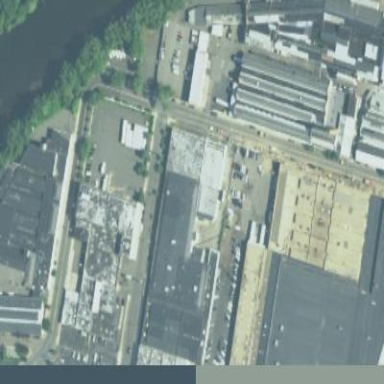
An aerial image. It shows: Industrial area.